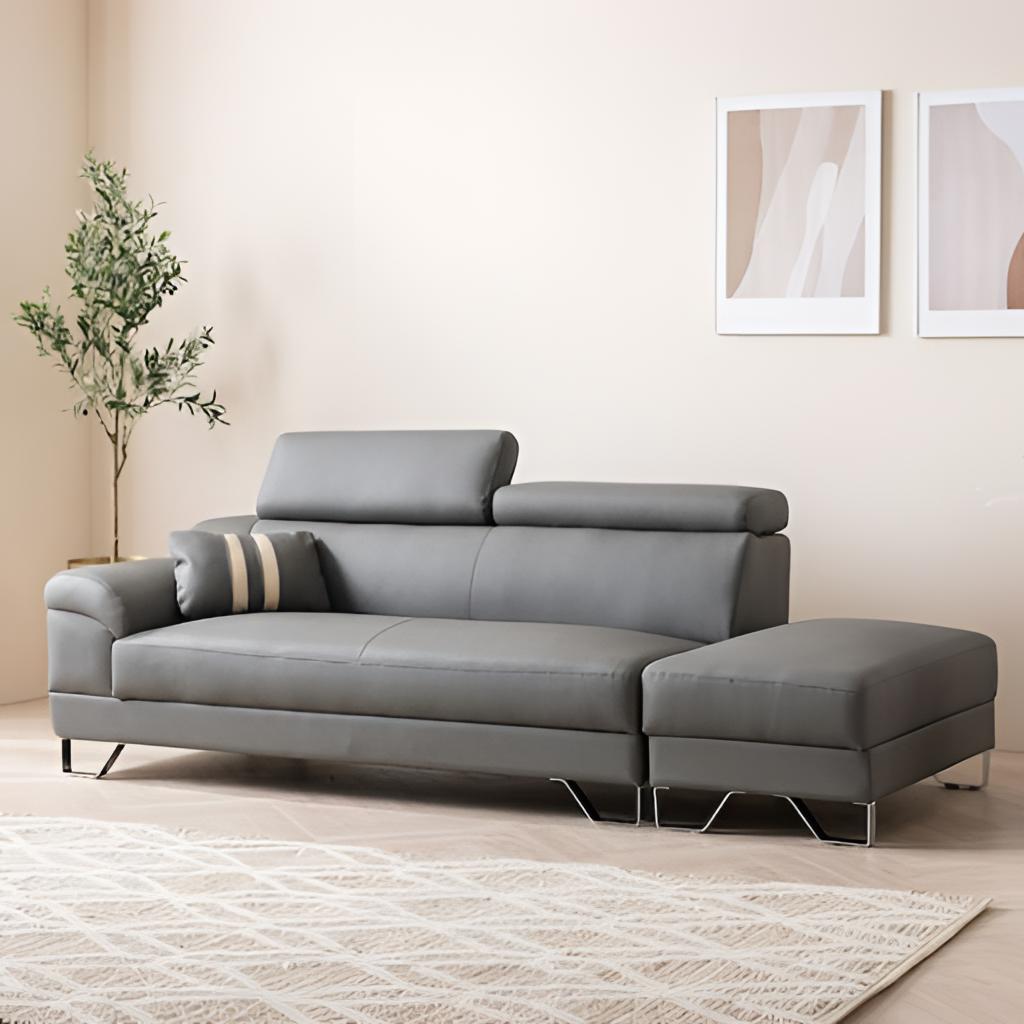
gray leather sectional sofa, living room, paint wallpaper, with solid pattern, wood flooring, with plank pattern, contemporary